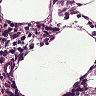
Metastatic tissue present: no